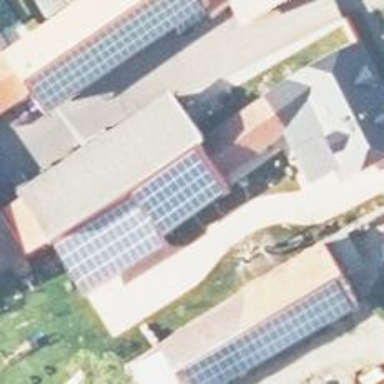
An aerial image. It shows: Solar photovoltaic panel generator producing electricity as small installation.